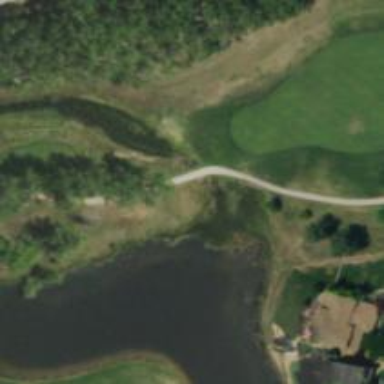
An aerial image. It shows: Water hazard in golf course. The hazard is natural water feature.